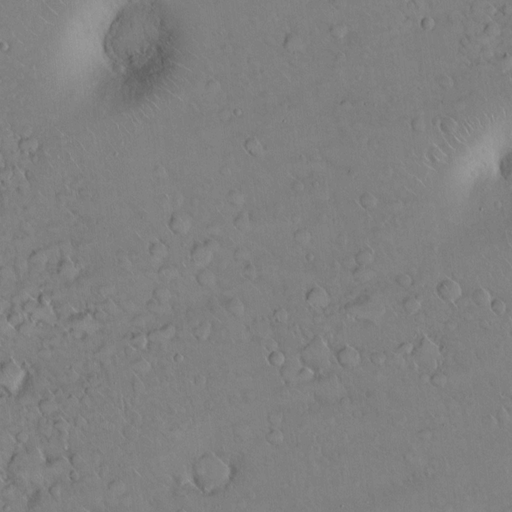
Classes present: Background, Cone